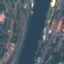
Label: River